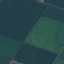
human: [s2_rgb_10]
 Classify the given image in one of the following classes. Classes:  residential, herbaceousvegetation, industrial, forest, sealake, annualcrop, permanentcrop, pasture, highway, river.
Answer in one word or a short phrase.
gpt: AnnualCrop